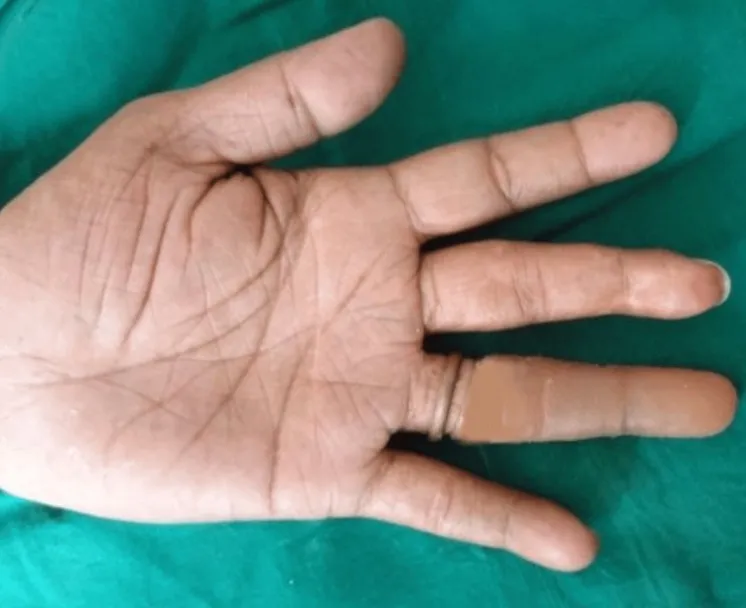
Final prosthesis - palmer aspect.
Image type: medical_photograph (skin_photograph)